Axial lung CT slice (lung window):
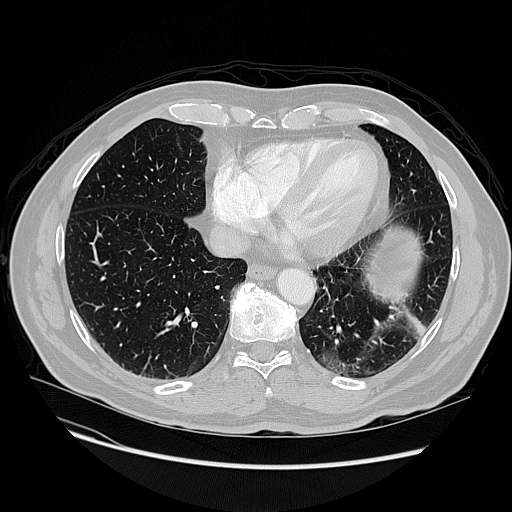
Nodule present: no